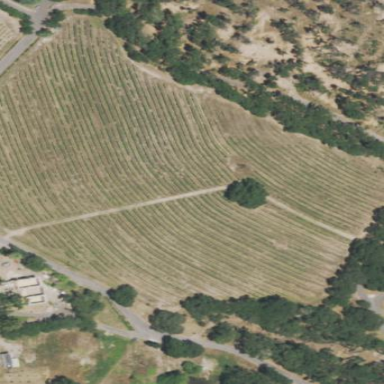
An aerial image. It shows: Vineyard with wine grapes as the crop.